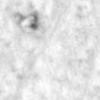
Label: no_change